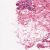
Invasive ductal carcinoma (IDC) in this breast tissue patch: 0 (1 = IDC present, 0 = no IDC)